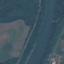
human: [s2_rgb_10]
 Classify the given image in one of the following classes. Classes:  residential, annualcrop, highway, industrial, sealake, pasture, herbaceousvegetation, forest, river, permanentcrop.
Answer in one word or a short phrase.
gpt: River